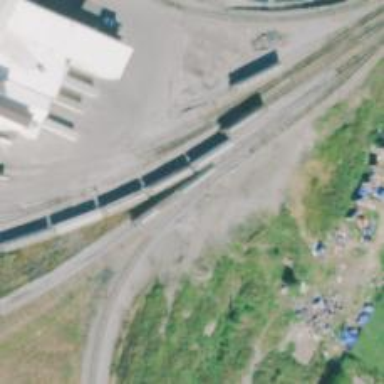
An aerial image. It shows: Abandoned spur railway.